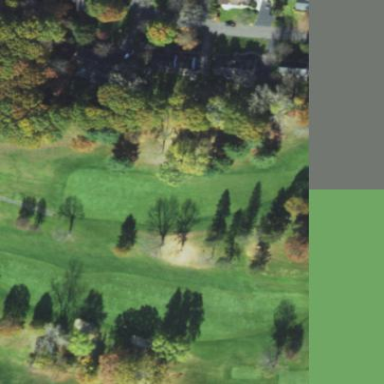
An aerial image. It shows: Golf pitch for leisure land.